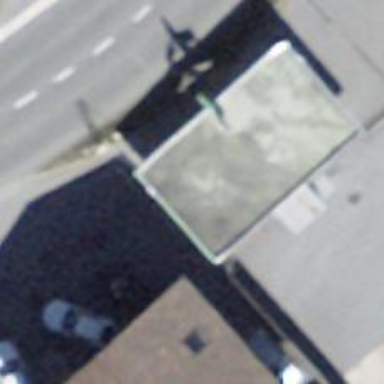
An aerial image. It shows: Fuel station.